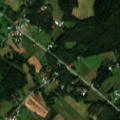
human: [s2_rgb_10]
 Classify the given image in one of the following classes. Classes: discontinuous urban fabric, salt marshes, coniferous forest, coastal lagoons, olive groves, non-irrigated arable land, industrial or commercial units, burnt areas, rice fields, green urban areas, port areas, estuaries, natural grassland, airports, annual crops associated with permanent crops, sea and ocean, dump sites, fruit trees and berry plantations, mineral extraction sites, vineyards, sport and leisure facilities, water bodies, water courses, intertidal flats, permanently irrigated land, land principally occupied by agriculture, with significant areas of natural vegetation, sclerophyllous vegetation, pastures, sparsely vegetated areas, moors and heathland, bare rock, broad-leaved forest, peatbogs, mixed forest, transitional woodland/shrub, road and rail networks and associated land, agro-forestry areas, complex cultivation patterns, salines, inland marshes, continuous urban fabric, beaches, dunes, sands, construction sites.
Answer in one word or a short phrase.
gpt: land principally occupied by agriculture, with significant areas of natural vegetation, coniferous forest, mixed forest